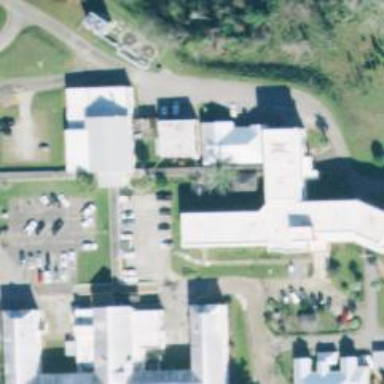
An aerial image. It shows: Hospital building.